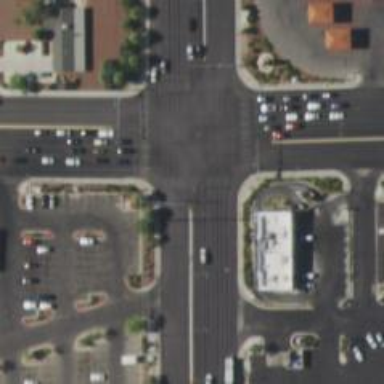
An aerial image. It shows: Solid stop line on the road marking.